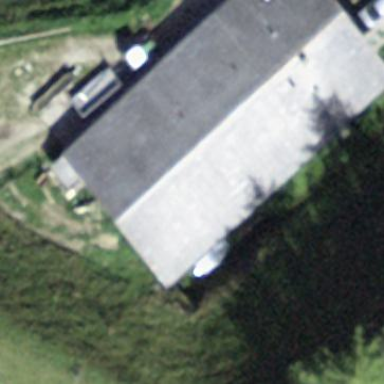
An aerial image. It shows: Gabled building.